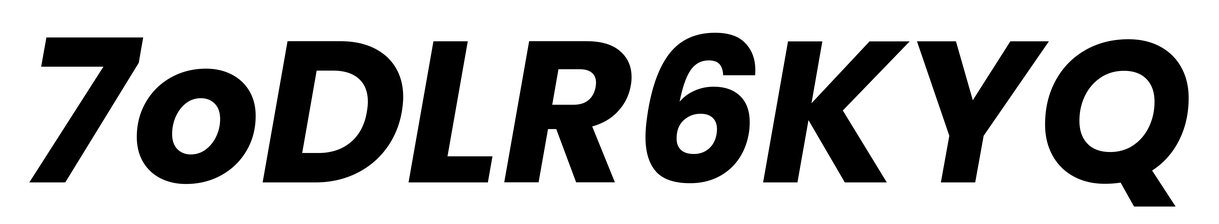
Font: Poppins-BoldItalic